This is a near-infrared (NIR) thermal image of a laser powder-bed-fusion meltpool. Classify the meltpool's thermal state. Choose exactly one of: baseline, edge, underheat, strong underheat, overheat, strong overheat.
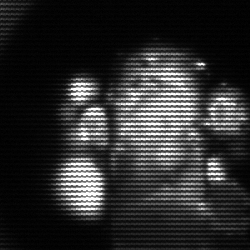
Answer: strong underheat